Question: I have a table which contains hierarchy data - something like:
'''
childID | parentID
____________________
1 | 5
5 | 9
9 | 20
2 | 4
3 | 7
7 | 8
8 | 8
20 | 20
4 | 4
8 | 8
'''
desired output:

I've created a recursive CTE which finds me the top 'fatherID'.
Something like:
'''
;WITH cte AS (
SELECT a.childID
,a.parentID
,1 AS lvl
FROM [Agent_Agents] a
WHERE a.childID = 214 //<==== value to begin with !! - thats part the problem
UNION ALL
SELECT tmp.childID
,tmp.parentID
,cte.lvl+1
FROM [Agent_Agents] tmp
INNER JOIN cte ON tmp.childID = cte.parentID
WHERE cte.childID<>cte.parentID
)
SELECT *
FROM cte
WHERE lvl = (
SELECT MAX(lvl)
FROM cte
)
'''
I executed the CTE with 'childID' value to begin with (214) !
So it gives me the value for 214 only.
the CTE do the recursive part and find topParent for childID.
I want 'ForEach row in the Table' - to execute the CTE with the 'childID' value !
I have tried to do it with 'CROSS APPLY':
Something like:
'''
select * from myTable Cross Apply (
;WITH cte AS (....)
)
'''
but IMHO (from my testing !!) - its impossible.
The other idea of putting the recursive CTE in a UDF has a performance penalty (udf's problem as we know).
How can I create this query so that it'll actually work? ( or some near solution )?
here is what I've tried
<URL>
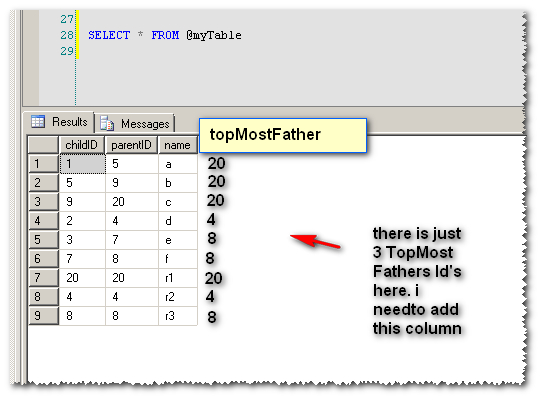
Answer: Not sure I understand what you are looking for but it could be this.
'''
;WITH c
AS (SELECT childid,
parentid,
parentid AS topParentID
FROM @myTable
WHERE childid = parentid
UNION ALL
SELECT T.childid,
T.parentid,
c.topparentid
FROM @myTable AS T
INNER JOIN c
ON T.parentid = c.childid
WHERE T.childid <> T.parentid)
SELECT childid,
topparentid
FROM c
ORDER BY childid
'''
<URL>
It is the same as <URL> with the difference that I use your table variable and the fact that you have 'childID = parentID' for root nodes where the answer by marc_s has 'parent_ID = null' for root nodes. In my opinion it is better to have 'parent_ID = null' for root nodes.